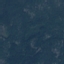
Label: Forest